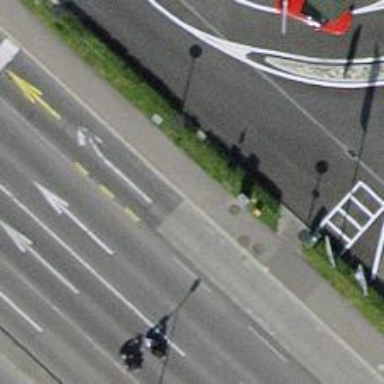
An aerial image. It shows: Bus stop with platform for public transport.